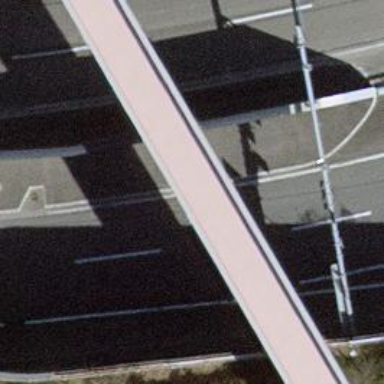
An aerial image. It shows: View of motorway.